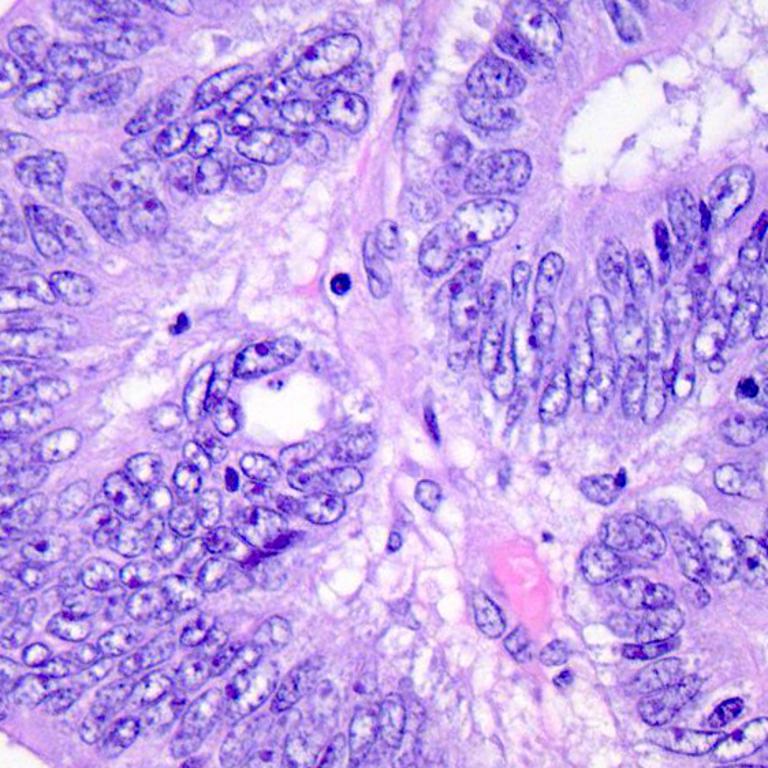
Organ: colon
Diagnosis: adenocarcinomas